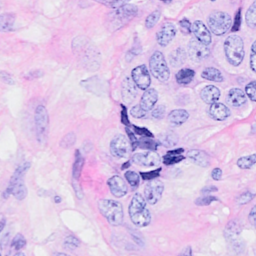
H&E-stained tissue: Breast